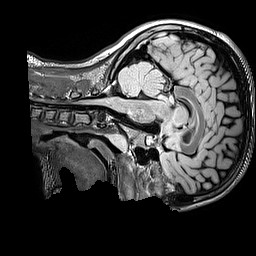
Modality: FLAIR
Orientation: sagittal
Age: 11
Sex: female
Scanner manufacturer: siemens
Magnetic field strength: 3 T
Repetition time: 5 s
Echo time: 0.388 s